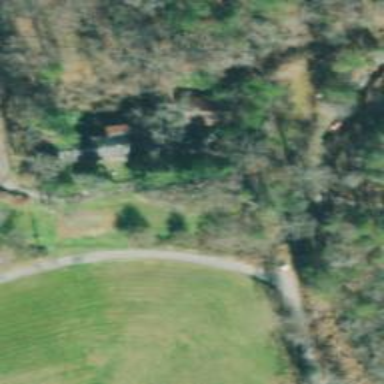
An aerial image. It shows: Driveway.